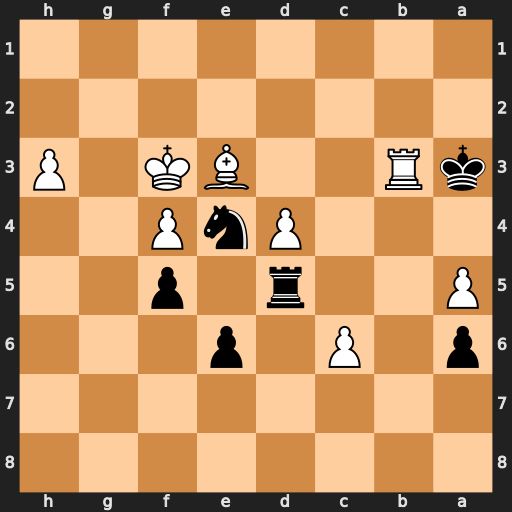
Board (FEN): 8/8/p1P1p3/P2r1p2/3PnP2/kR2BK1P/8/8
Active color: b
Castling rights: -
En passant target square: -
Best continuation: Kxb3 c7 Nd6